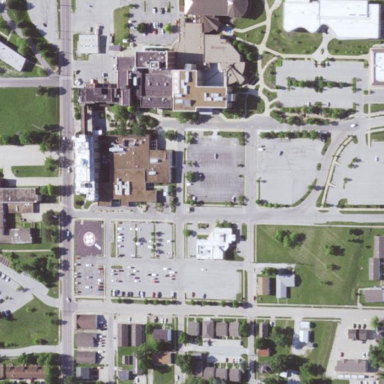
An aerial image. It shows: Healthcare facility identified as hospital.